Question: The Java extension was installed in the old version of Firefox, it become incompatible when Firefox updated. I want to remove it but there isn't a button for this operation. Is there any way to remove it or to fix it?

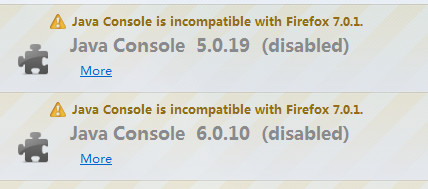
Answer: Java Console extension is installed globally via Windows Registry which is why the browser cannot "uninstall" it. It can however disable this extension which works just as well. So you should uninstall the old Java version via Control Panel / Add or Remove Programs (yes, it could happen that you have multiple Java versions installed on your computer). If that isn't the reason the best solution is not doing anything - the extension is disabled, it won't do any harm that way. If you want to remove it, you can start the registry editor. The relevant entries can be found under:
'''
HKEY_CURRENT_USER\Software\Mozilla\Firefox\Extensions
HKEY_LOCAL_MACHINE\SOFTWARE\Wow6432Node\Mozilla\Firefox\Extensions
'''
For reference: <URL>.